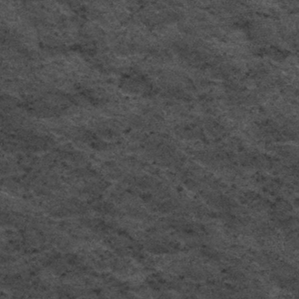
Label: frost